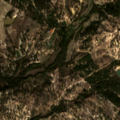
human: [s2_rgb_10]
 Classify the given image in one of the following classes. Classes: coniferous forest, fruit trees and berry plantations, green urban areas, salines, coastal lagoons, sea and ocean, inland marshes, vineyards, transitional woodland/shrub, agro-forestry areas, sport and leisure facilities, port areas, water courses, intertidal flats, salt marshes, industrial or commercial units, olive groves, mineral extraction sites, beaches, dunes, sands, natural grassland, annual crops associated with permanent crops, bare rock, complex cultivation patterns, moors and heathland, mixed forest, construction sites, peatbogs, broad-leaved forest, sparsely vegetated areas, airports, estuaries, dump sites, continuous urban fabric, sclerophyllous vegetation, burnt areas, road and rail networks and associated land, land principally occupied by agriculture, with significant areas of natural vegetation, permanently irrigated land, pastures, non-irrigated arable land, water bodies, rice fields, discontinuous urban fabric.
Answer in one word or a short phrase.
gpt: non-irrigated arable land, coniferous forest, mixed forest, transitional woodland/shrub